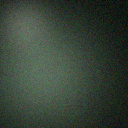
Screen state: off